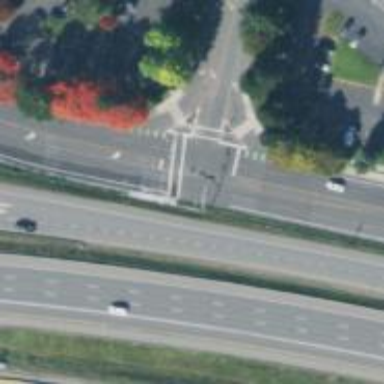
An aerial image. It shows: Asphalt road with secondary link designation.